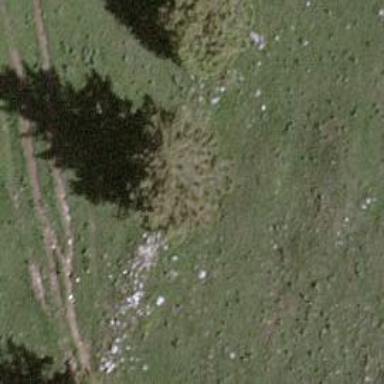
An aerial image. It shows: Single tag "natural: tree."